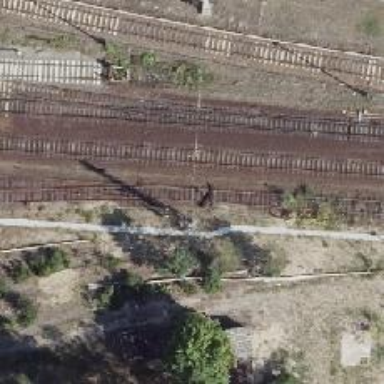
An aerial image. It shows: Signal on the railway track.